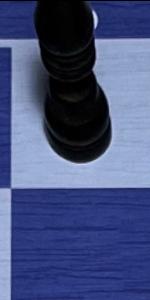
Label: Empty